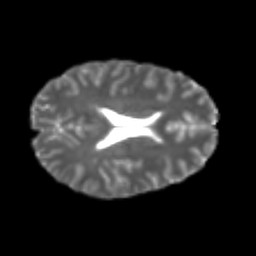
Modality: T2w
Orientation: axial
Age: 24
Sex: female
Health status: healthy
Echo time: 0.074 s